Interaction volume radius: 5 \u00c5
Interaction volume height: 15 \u00c5
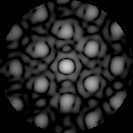
Disorder parameter: 0.209